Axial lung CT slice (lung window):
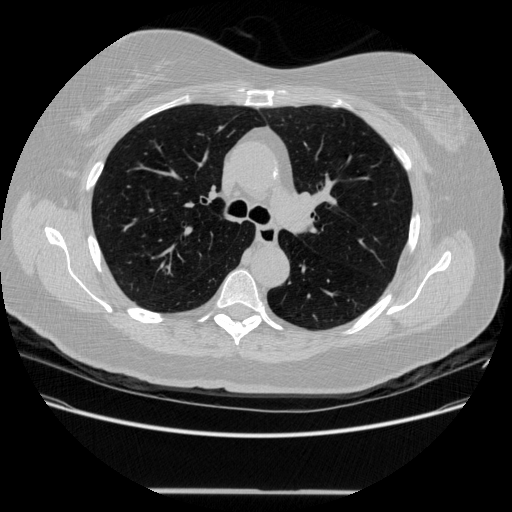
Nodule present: no